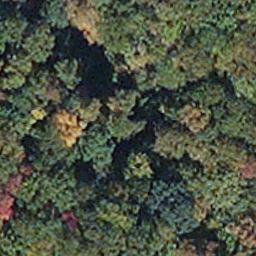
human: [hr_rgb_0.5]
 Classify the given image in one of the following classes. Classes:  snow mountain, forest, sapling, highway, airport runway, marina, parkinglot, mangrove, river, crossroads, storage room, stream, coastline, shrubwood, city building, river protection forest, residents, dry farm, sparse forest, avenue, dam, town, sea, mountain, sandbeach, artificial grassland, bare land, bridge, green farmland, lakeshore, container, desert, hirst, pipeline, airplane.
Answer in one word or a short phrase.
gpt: mangrove